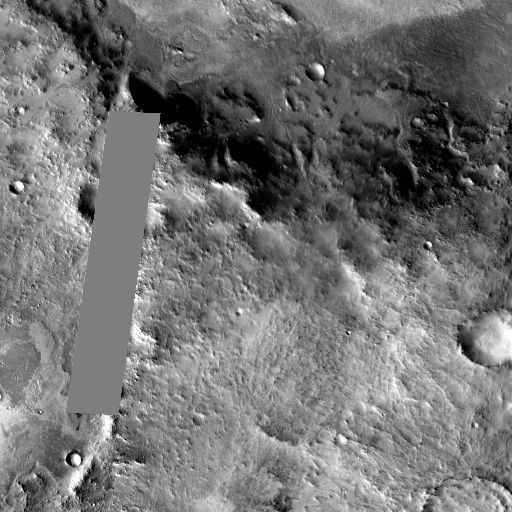
Crater classes present: Background, Other, Buried, Secondary